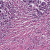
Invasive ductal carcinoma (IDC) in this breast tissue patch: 1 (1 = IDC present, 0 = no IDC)